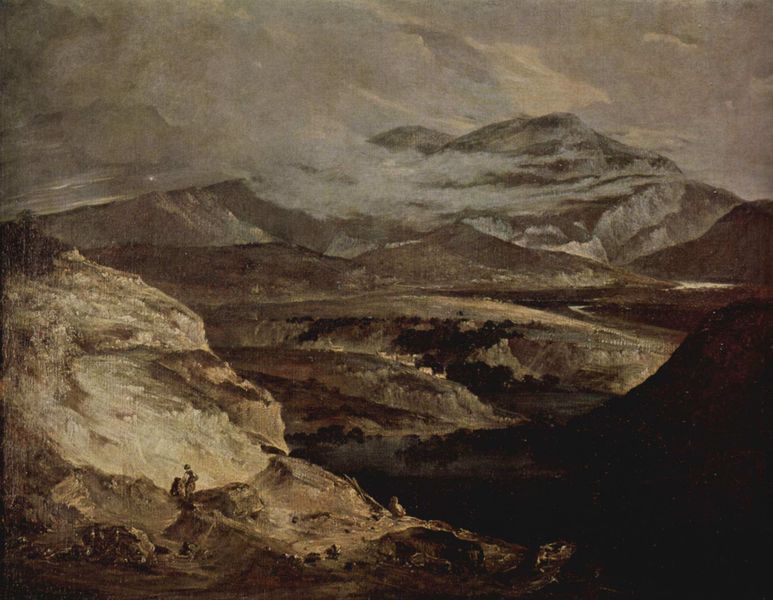
Titel: Schieferbrüche
Künstler: John Crome
Standort: London
Institution: Tate Gallery
Schlagwörter: baum, berg, dunkel, felsen, gemälde, gewitter, himmel, mann, vogel, wasser, weiß, wolken, bäume, fluss, gelb, grün, landschaft, menschen, see, abend, braun, frau, grau, hell, holz, licht, männer, nacht, schwarz, zeichnung, ölbild, blick, hund, schnee, tier, tiere, weg, wiese, wolke, malerei, mensch, stein, steine, bild, bach, ebene, einsamkeit, erde, häuser, hügel, natur, wind, gewässer, sonne, figur, person, pflanze, kontrast, tal, wald, stillleben, rückenansicht, düster, ente, steinig, berge, fels, gebirge, gipfel, dorf, dunst, nebel, töne, kahl, landschaftsmalerei, monochrom, berglandschaft, schlucht, sepia, romantik, ölgemälde, schaden, sturm, unwetter, wetter, duktus, stimmung, abendstimmung, foto, regen, höhe, vulkan, alpen, oberfläche, felsig, sumpf, photo, eintönig, moor, karg, wanderer, schwaden, rucksack, bergland, rasten, unterwegs, schroff, nebelschwaden, öd, sch, tall, farbtöne, graubild, himmek, tiefliegend, friedrich, caspar david, wolkenverhangen, hügen, kanyon, nebelschaden, nebelstreif, sträuchen, verkluftet, berg und tal, me, einsamer, gebirgswelt, hügelzug, beege, berglandschaf